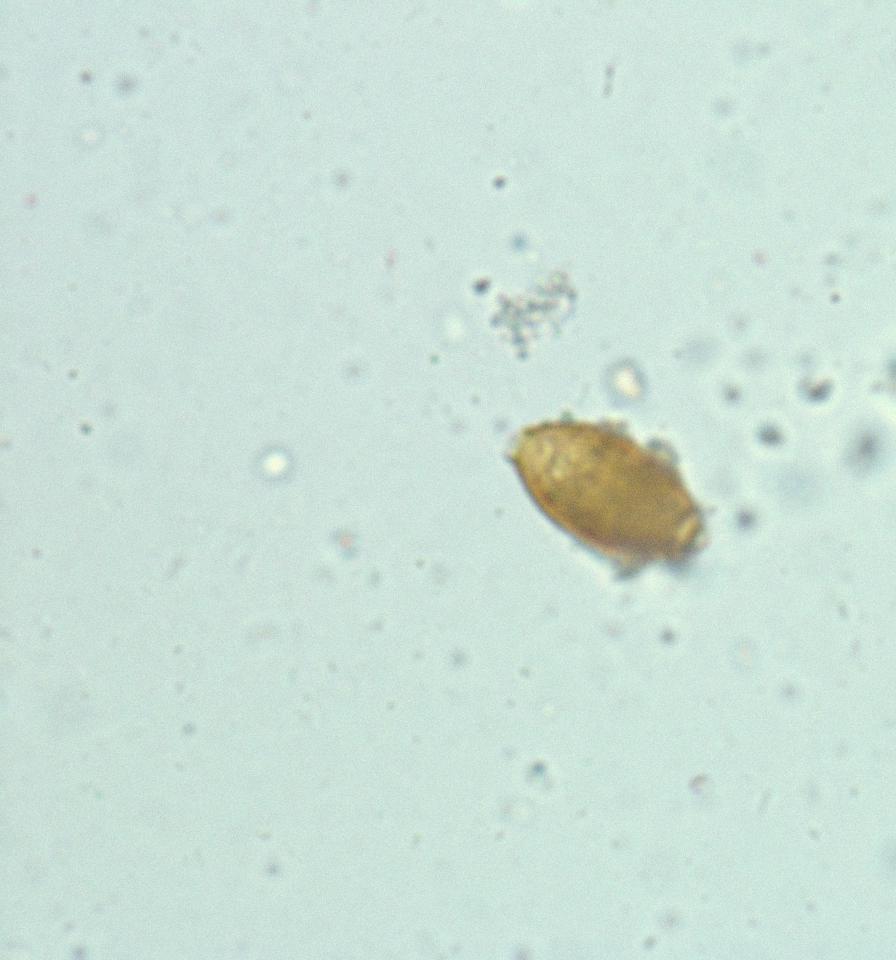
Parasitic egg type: Trichuris trichiura